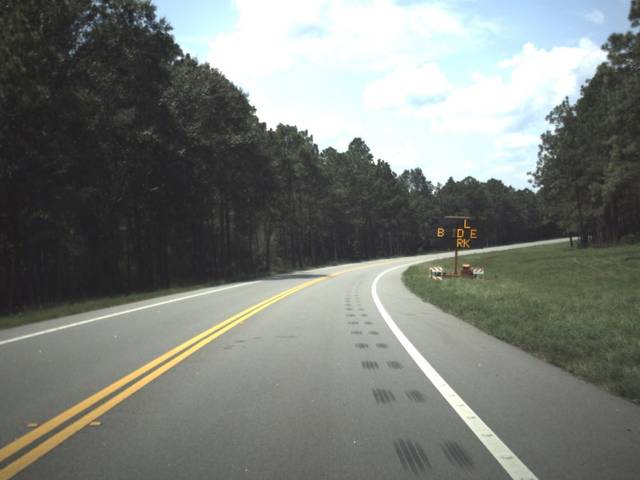
Region: United States
Coordinates: 30.781, -85.778